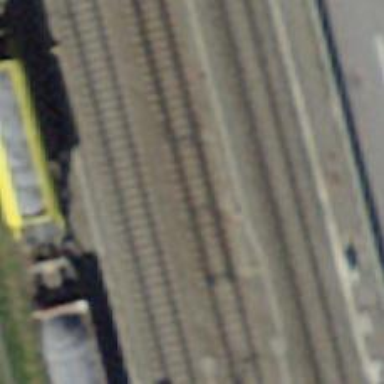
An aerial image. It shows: Railway switch.